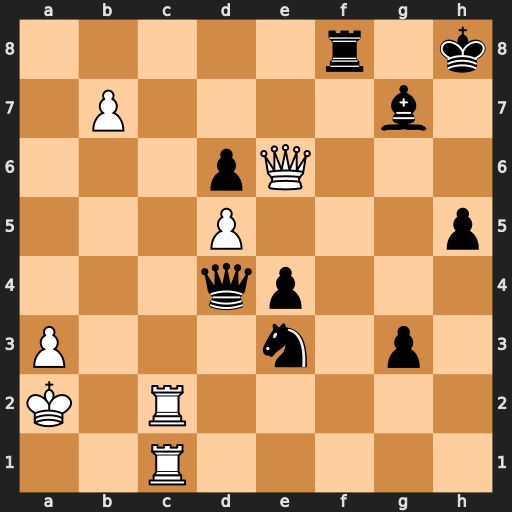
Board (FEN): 5r1k/1P4b1/3pQ3/3P3p/3qp3/P3n1p1/K1R5/2R5
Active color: w
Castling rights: -
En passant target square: -
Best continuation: Rh1 Qxd5+ Qxd5